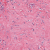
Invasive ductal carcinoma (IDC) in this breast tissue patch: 0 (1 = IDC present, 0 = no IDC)